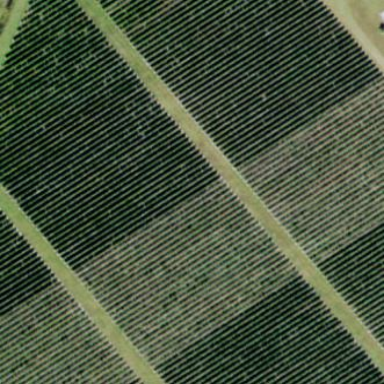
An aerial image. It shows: Farmland with blueberry crops.